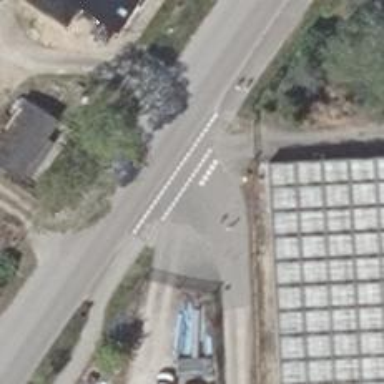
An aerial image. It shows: Road with "give way" sign.